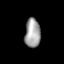
Tissue: lung
Cell type: Epithelial cells
Senescence score: 0.2395
Nuclear area (px): 446
Mean DAPI intensity: 159.298